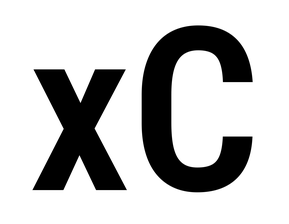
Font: Roboto_Condensed_SemiBold